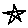
Label: star